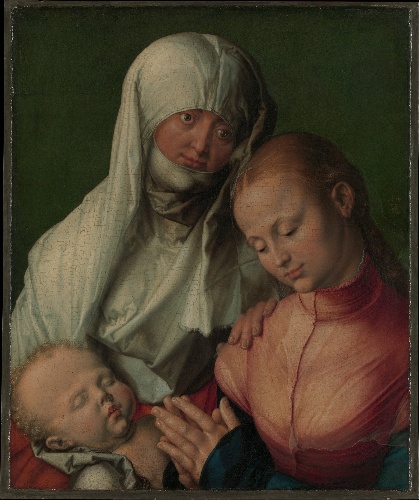
Title: Virgin and Child with Saint Anne
Artist: Albrecht Dürer
Artist bio: German, Nuremberg 1471–1528 Nuremberg
Date: probably 1519
Object type: Painting
Classification: Paintings
Medium: Oil on linden
Dimensions: 23 5/8 x 19 5/8 in. (60 x 49.8 cm)
Department: European Paintings
Credit line: Bequest of Benjamin Altman, 1913
Accession year: 1914
Repository: Metropolitan Museum of Art, New York, NY
Tags: Madonna and Child|Saint Anne